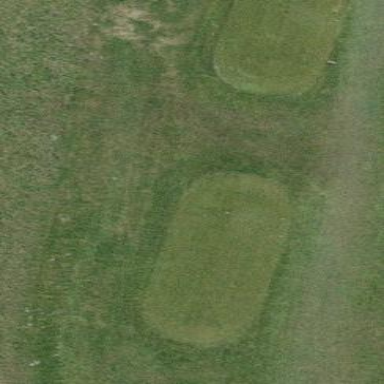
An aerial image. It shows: Grassy area designated as golf tee.